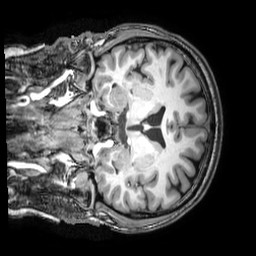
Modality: T1w
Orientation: coronal
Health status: healthy
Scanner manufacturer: philips
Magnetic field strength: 3 T
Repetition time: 0.008129 s
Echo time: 0.003726 s